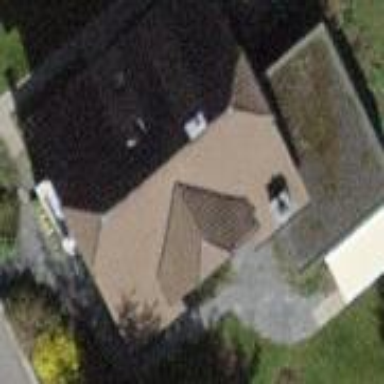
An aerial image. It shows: Residential building with half-hipped roof shape.